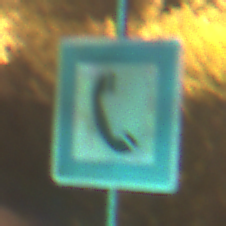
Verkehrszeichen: Fernsprecher
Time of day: Night
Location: Outdoor (Urban)
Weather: PartlyCloudy
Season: NotSpecified
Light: Artificial